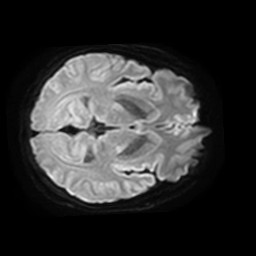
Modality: TRACE
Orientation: axial
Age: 53
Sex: female
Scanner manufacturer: philips
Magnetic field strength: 3 T
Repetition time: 4.426 s
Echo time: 0.07332 s